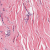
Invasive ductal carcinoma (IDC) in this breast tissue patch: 0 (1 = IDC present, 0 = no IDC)